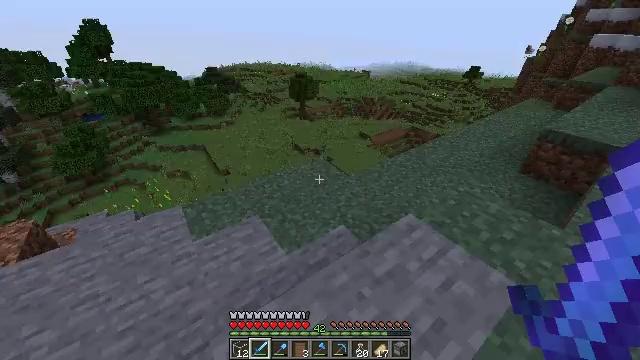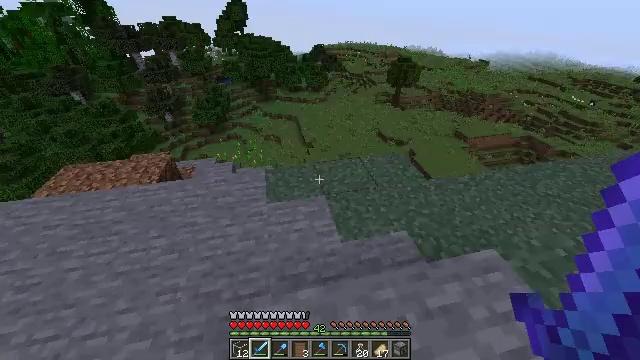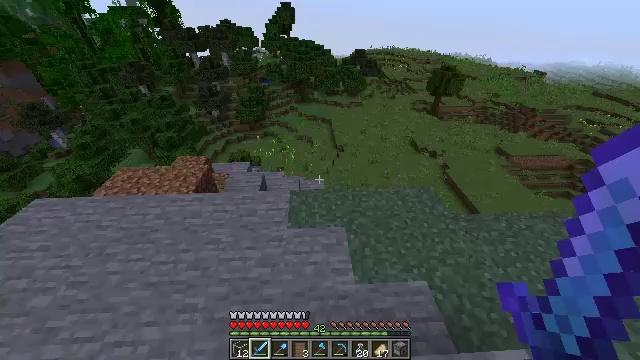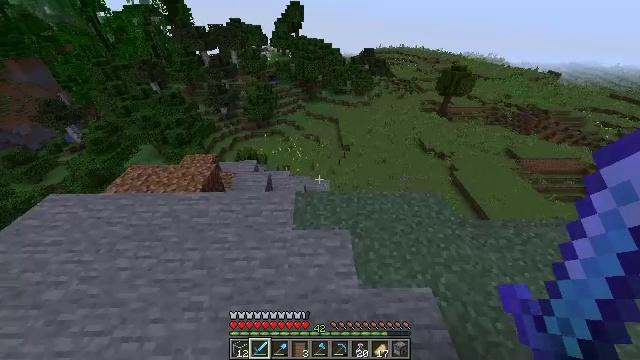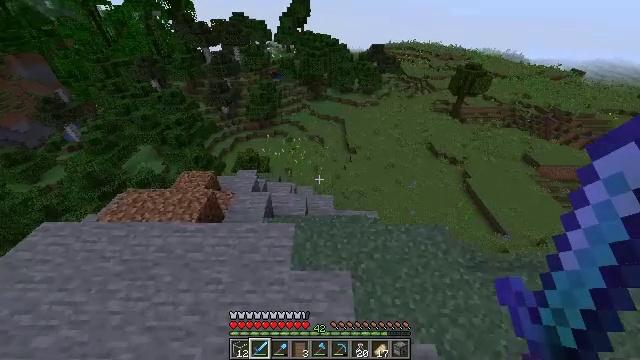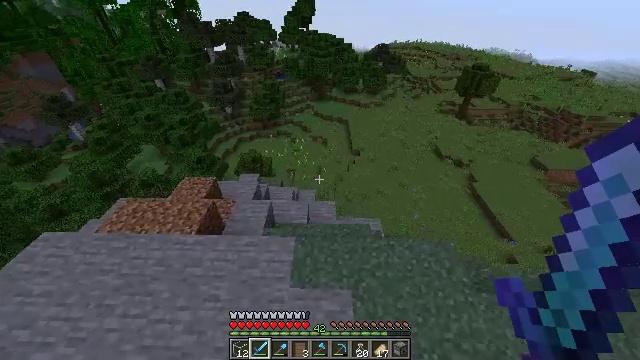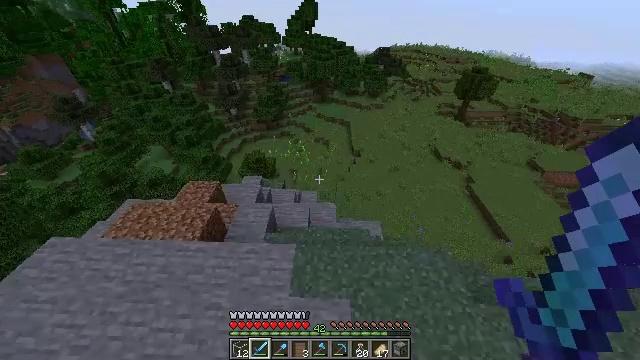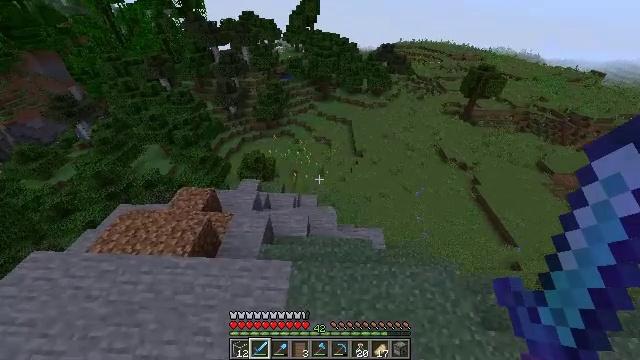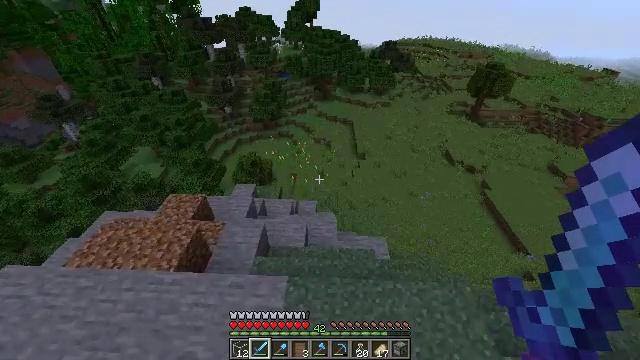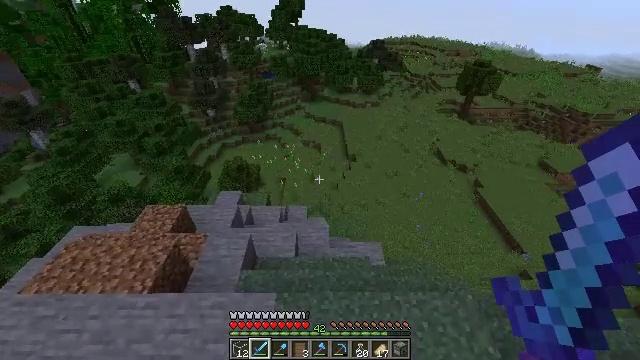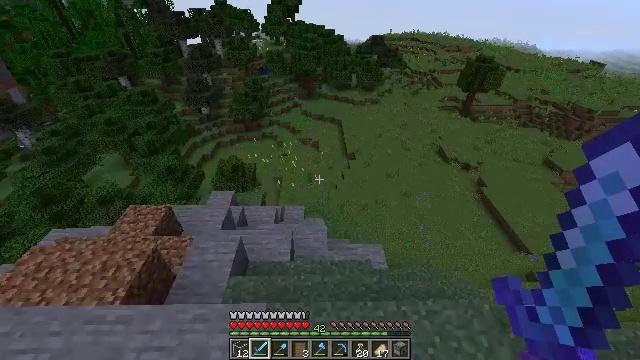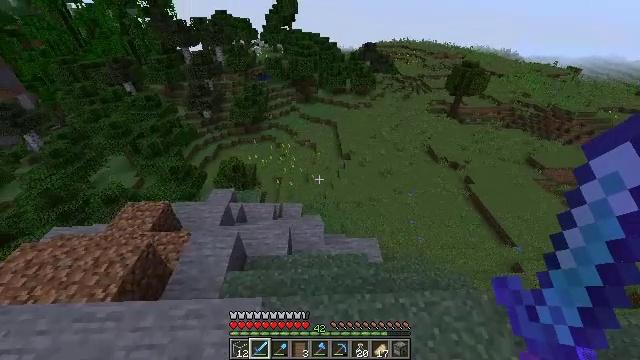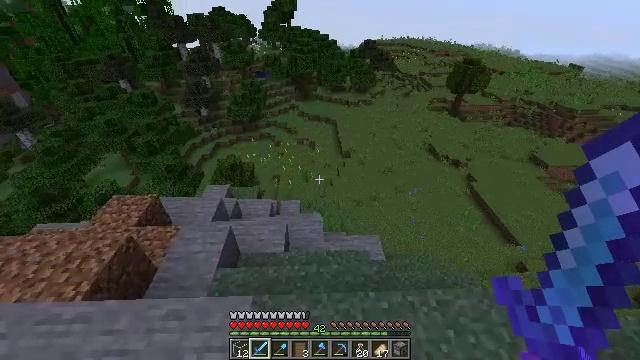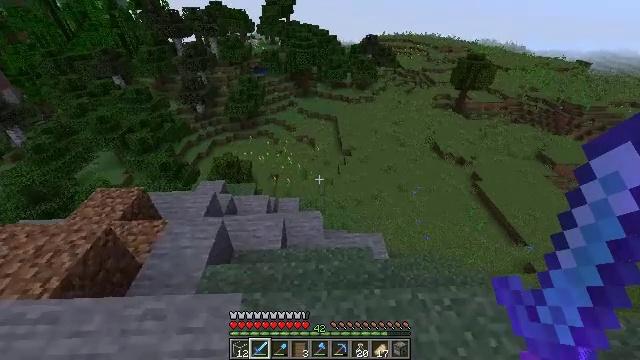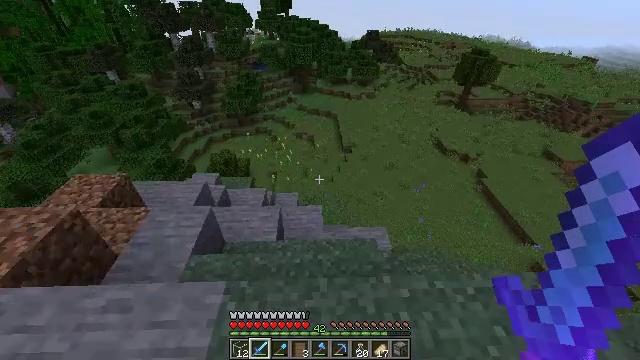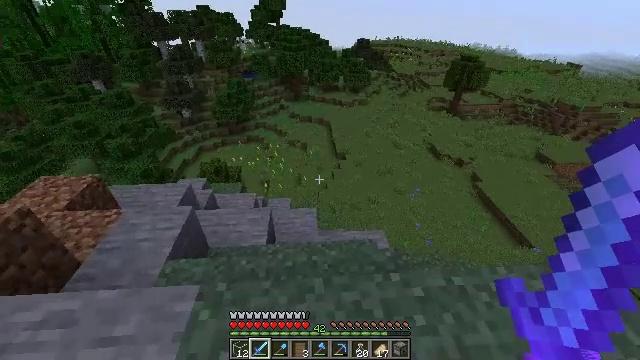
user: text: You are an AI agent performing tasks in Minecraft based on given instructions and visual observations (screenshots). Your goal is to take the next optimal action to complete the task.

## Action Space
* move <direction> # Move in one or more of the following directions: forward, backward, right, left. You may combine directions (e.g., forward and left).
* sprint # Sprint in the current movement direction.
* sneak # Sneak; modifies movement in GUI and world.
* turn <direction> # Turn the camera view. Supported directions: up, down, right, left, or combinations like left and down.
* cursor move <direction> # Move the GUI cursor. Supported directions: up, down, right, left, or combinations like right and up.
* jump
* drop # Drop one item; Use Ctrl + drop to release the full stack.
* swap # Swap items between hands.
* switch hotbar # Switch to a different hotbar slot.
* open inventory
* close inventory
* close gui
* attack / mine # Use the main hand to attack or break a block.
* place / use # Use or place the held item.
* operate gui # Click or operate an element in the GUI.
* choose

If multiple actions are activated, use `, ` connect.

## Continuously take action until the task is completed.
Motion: motion action
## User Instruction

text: Combat the chicken.
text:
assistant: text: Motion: move forward, sprint, turn left and down, jump
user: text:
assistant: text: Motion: move forward, turn left, jump
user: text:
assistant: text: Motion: move forward, turn left, jump
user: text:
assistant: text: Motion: move forward, turn left, jump
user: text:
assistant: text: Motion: move forward, turn left
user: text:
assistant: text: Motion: no_op
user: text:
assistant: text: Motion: no_op
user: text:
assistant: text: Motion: no_op
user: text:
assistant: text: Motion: turn right
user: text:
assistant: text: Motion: no_op
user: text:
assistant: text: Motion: no_op
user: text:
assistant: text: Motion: no_op
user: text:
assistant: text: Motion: no_op
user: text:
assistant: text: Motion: no_op
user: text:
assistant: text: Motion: turn right and up
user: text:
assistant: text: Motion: turn right and up
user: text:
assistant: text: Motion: turn right
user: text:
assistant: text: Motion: turn right
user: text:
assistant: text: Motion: turn right
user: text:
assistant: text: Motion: turn right
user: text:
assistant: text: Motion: turn right
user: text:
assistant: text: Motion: no_op
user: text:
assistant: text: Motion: no_op
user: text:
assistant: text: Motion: no_op
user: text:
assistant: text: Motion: no_op
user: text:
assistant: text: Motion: turn right
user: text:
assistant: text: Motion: turn right
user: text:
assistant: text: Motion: no_op
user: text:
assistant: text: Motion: no_op
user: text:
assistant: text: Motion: no_op